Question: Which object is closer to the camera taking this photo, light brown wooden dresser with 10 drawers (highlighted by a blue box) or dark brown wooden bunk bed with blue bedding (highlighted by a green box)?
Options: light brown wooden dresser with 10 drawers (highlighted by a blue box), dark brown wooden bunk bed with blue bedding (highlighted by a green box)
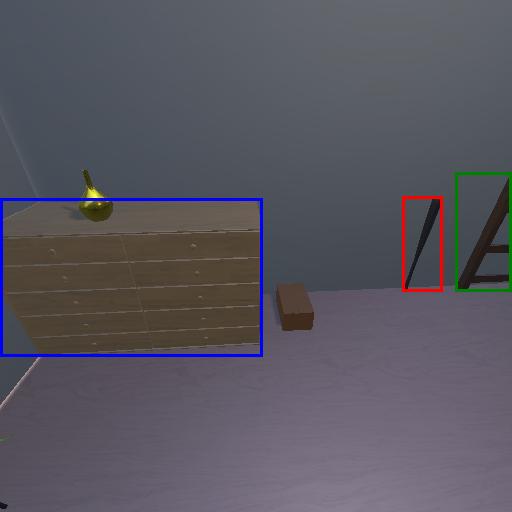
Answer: light brown wooden dresser with 10 drawers (highlighted by a blue box)